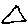
Label: triangle